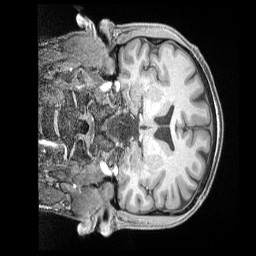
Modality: T1w
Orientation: coronal
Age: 35
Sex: male
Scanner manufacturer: siemens
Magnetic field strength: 3 T
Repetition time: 2 s
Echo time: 0.00211 s